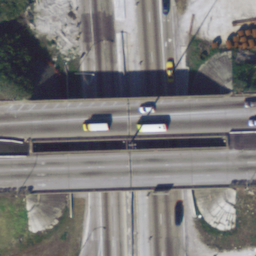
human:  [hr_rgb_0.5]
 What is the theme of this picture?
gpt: overpass

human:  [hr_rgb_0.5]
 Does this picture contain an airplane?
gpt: no

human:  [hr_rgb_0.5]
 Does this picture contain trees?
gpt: yes

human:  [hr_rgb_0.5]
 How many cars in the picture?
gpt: eight

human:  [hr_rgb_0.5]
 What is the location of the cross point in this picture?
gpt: center